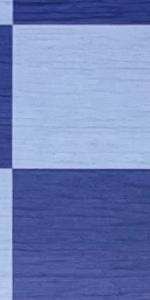
Label: Empty